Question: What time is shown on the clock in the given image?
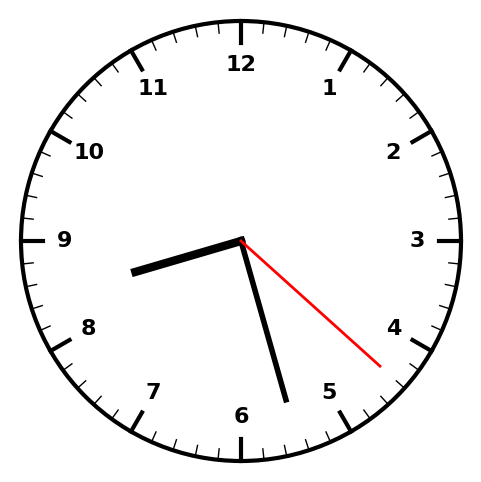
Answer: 08:27:22